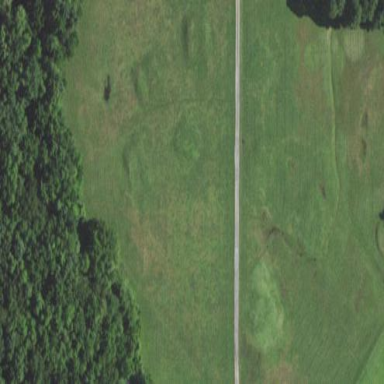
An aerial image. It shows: Grassy area designated as driving range for golf.